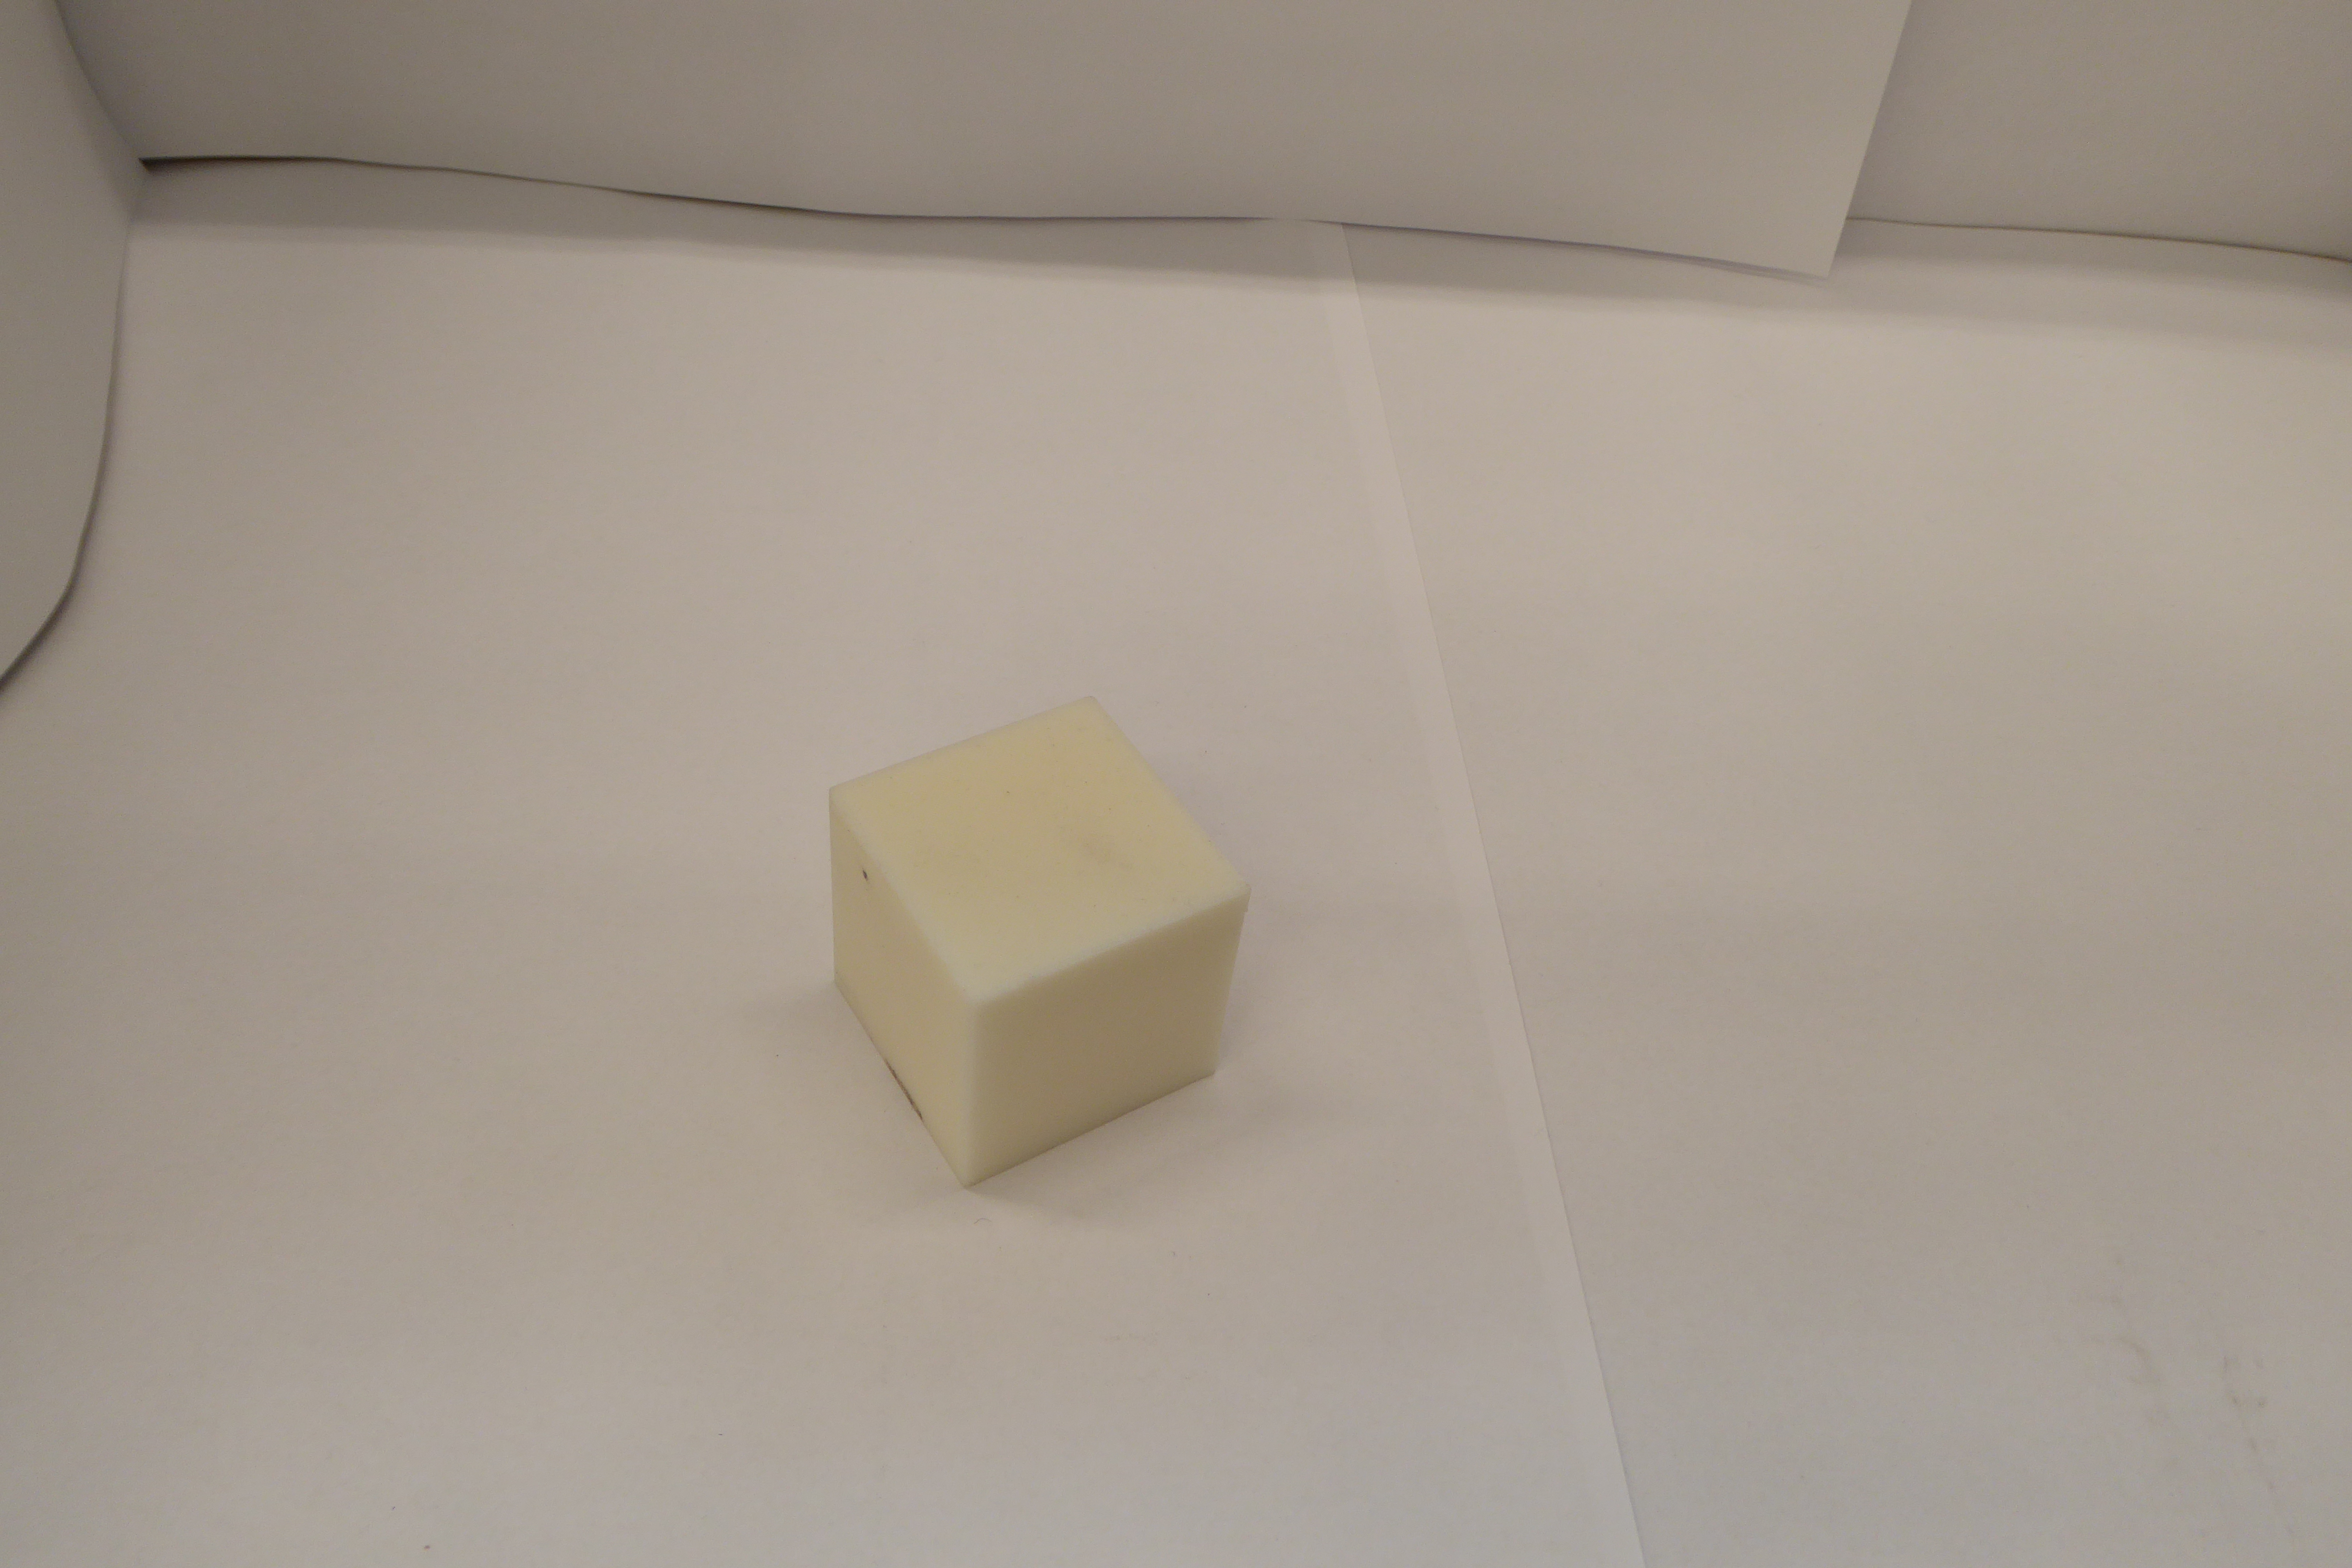
Label: Cuboid